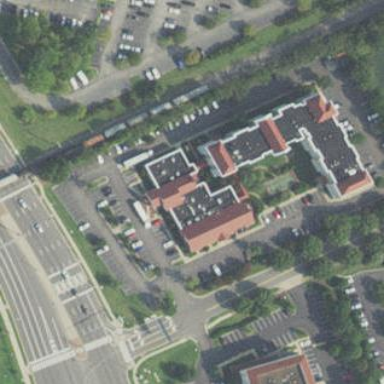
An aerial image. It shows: Hotel building.